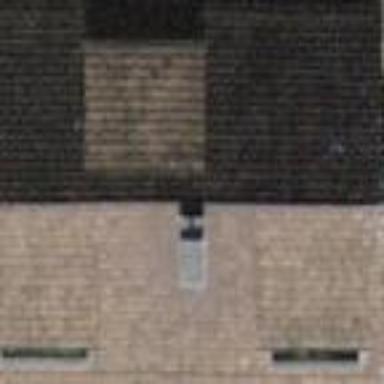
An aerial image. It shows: Building with grey gabled roof.